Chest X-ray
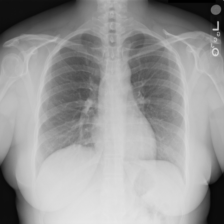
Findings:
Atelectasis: negative
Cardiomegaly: negative
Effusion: negative
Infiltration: negative
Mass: negative
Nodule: negative
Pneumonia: negative
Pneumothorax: negative
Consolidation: negative
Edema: negative
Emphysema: negative
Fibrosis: negative
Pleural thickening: negative
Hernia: negative